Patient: sex F, age 72
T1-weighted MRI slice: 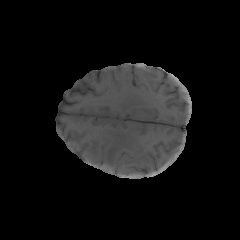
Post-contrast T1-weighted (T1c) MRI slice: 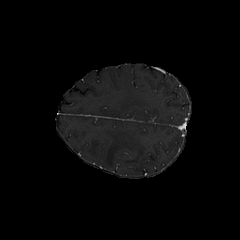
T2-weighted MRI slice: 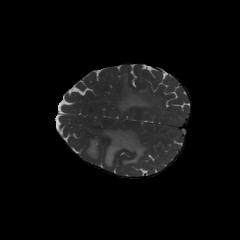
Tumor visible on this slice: yes
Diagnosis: Glioblastoma, IDH-wildtype
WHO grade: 4